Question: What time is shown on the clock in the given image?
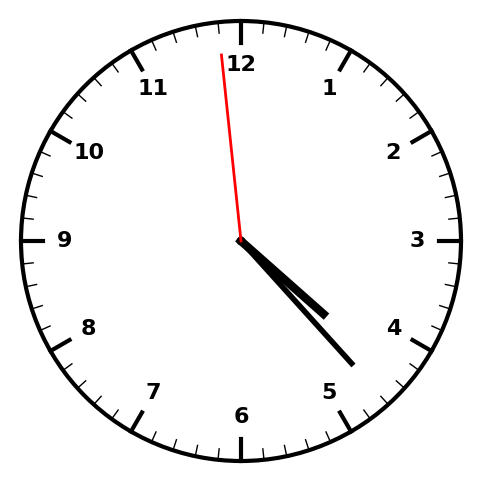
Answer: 04:22:59